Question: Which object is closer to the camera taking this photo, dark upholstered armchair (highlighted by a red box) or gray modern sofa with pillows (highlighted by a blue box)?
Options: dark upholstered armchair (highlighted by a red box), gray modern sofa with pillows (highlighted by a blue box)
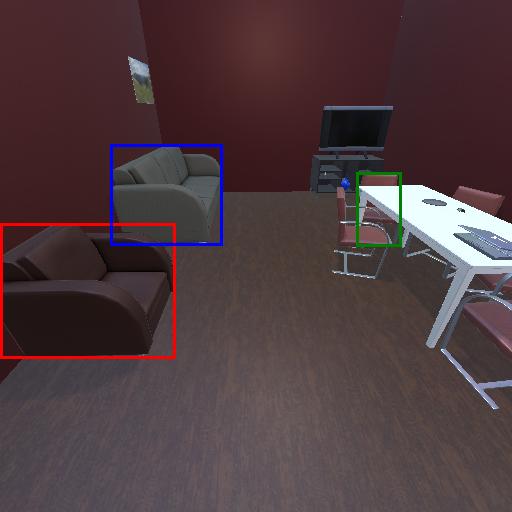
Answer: dark upholstered armchair (highlighted by a red box)